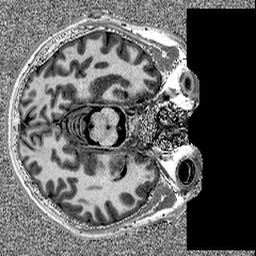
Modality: MP2RAGE
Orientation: axial
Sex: male